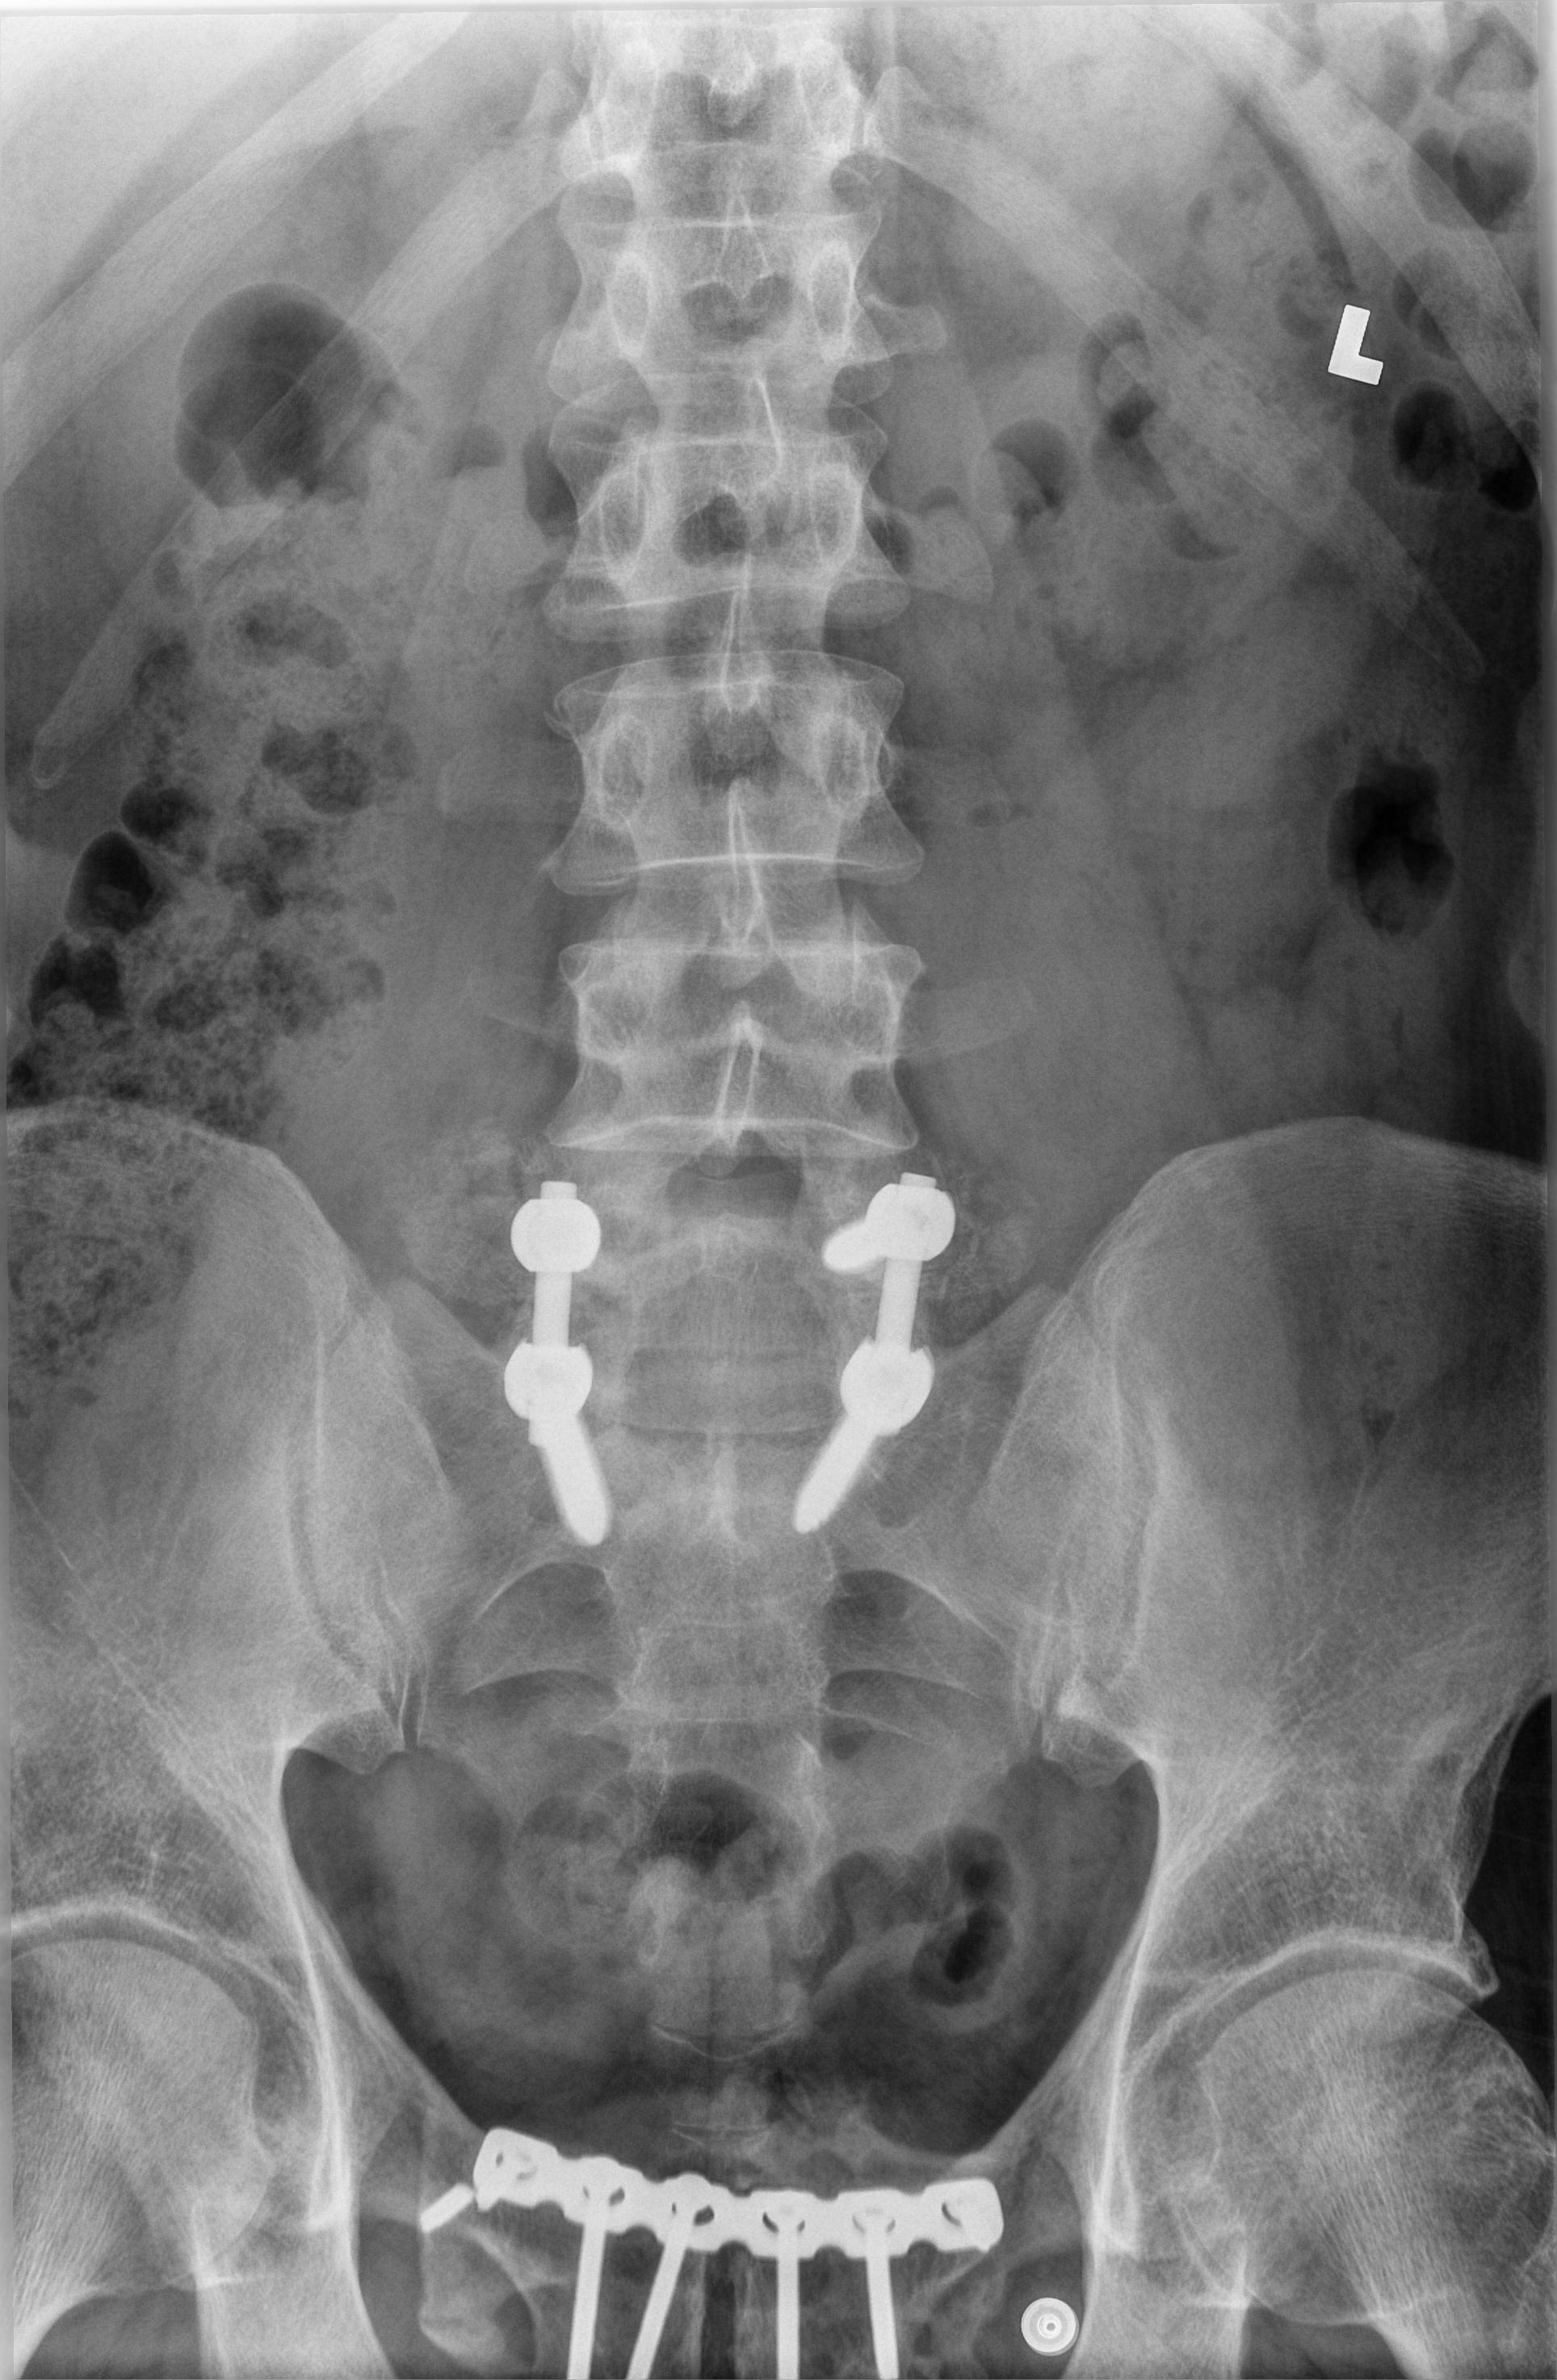
View: AP